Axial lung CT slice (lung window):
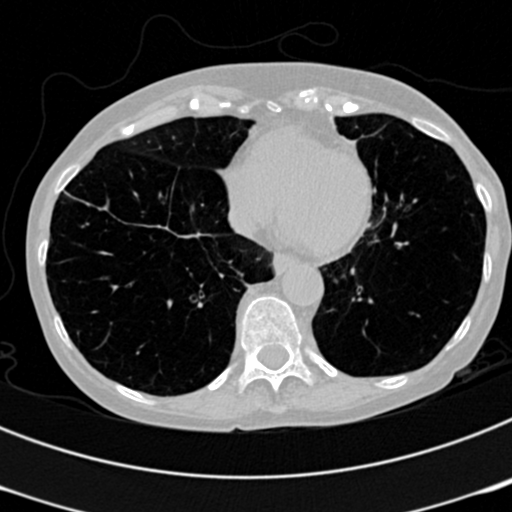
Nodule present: no